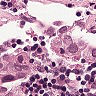
Metastatic tissue present: yes